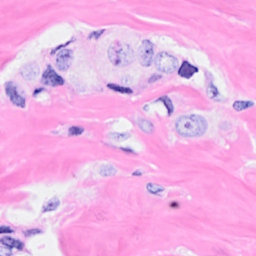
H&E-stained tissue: Breast